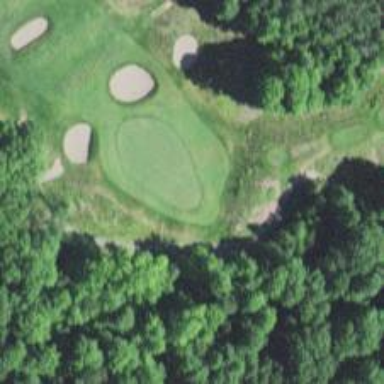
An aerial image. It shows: Path for golf carts.